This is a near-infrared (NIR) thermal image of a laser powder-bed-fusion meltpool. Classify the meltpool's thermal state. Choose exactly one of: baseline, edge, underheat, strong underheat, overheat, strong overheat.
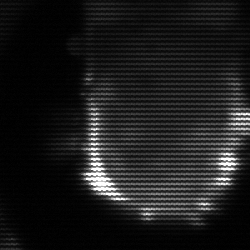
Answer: baseline